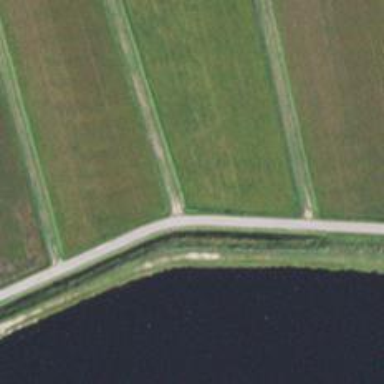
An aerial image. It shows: Canal.